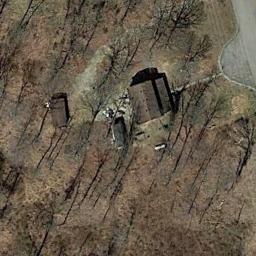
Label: sparse_residential